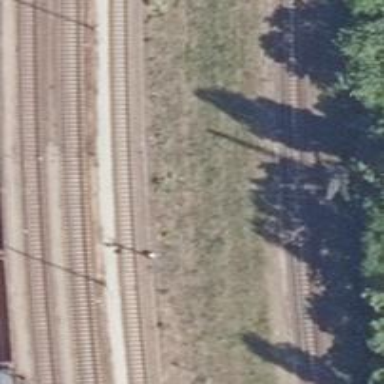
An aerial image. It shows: Abandoned railway with historical significance.